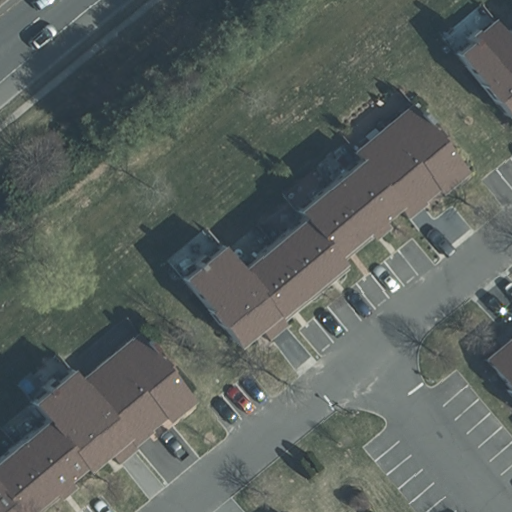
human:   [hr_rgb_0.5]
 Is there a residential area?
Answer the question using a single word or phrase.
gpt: yes

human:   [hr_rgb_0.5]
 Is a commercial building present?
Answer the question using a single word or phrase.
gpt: no

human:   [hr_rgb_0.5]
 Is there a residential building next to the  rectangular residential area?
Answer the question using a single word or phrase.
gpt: yes

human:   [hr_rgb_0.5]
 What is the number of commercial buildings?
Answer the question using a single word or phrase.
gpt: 0

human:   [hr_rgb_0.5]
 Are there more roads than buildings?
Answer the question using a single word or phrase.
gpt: no

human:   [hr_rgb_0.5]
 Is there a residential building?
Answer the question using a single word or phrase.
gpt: yes

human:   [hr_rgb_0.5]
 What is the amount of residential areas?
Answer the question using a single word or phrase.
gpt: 1

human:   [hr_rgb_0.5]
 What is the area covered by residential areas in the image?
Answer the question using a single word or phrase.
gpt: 10632m2

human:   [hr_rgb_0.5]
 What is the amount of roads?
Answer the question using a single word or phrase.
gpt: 4

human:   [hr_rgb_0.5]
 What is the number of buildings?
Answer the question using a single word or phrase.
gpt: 4

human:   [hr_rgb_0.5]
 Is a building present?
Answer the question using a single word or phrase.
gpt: yes

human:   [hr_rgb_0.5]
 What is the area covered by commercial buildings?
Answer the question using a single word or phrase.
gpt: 0m2

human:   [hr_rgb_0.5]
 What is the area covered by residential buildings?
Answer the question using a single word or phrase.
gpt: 1216m2

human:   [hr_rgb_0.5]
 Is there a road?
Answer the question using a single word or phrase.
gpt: yes

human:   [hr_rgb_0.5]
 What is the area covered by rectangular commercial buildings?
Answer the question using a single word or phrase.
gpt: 0m2

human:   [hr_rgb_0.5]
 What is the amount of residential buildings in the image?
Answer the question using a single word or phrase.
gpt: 4

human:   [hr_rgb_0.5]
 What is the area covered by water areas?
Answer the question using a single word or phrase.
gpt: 0m2

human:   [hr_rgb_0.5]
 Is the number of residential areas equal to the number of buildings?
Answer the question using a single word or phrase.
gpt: no

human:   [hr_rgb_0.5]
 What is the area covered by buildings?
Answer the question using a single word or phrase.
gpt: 1216m2

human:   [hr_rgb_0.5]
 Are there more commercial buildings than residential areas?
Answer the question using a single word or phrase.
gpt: no

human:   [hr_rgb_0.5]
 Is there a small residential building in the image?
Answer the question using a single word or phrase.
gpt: yes

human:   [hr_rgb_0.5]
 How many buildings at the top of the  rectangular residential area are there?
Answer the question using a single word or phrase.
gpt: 1

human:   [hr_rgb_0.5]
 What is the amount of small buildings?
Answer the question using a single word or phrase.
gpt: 2

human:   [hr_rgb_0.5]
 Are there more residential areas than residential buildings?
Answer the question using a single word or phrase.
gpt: no

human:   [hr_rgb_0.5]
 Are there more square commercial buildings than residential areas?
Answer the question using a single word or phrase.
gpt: no

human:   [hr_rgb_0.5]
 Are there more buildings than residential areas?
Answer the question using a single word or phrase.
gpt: yes

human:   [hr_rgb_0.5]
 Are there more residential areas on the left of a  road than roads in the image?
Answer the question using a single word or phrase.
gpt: no

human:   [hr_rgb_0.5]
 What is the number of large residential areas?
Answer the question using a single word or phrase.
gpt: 1

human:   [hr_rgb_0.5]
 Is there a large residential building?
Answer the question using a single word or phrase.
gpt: yes

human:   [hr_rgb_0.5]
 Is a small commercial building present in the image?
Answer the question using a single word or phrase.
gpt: no

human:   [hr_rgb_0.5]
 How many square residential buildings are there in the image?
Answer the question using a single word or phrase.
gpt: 0

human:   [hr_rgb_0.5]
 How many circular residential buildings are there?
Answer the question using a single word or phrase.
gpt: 0

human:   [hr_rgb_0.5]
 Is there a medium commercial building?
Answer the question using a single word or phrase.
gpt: no

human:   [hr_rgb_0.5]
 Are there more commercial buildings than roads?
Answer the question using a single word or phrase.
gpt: no

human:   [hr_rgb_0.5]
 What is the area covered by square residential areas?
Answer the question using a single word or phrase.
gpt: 0m2

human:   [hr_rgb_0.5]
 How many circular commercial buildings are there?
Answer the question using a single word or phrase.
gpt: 0

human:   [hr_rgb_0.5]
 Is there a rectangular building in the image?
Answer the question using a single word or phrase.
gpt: yes

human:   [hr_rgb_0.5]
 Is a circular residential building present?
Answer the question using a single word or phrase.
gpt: no

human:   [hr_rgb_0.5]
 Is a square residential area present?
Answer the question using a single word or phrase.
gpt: no

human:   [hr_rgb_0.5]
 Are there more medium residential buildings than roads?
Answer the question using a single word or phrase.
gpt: no

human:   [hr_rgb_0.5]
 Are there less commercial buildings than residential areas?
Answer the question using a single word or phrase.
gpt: yes

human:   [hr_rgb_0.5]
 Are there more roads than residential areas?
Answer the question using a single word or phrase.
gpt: yes

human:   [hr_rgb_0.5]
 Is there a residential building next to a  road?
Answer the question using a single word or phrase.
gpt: yes

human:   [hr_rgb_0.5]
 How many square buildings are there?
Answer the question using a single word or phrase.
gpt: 0

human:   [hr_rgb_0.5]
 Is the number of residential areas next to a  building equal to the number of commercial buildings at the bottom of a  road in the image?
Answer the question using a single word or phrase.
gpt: no

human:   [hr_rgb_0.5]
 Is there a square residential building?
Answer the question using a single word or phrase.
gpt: no

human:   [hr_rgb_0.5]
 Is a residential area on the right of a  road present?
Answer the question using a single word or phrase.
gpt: yes

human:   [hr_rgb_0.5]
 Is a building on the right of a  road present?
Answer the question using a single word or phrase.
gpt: yes

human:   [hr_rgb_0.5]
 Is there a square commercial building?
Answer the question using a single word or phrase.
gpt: no

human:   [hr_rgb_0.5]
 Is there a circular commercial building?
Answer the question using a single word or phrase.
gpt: no

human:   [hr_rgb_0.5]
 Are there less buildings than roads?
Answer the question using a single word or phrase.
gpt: no

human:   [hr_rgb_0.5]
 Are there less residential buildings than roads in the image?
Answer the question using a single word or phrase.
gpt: no

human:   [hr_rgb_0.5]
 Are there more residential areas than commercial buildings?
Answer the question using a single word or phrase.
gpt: yes

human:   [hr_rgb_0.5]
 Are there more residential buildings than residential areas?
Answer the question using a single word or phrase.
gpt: yes

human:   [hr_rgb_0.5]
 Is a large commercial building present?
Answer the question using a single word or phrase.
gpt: no

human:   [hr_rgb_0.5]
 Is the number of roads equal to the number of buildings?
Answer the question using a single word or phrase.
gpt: yes

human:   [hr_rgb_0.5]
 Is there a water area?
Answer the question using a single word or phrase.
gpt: no

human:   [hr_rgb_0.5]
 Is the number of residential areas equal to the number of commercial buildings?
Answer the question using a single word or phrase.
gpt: no

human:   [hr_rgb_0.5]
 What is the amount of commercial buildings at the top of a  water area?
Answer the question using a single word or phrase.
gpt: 0

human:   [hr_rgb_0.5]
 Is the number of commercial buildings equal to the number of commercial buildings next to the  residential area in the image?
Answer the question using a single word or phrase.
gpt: yes

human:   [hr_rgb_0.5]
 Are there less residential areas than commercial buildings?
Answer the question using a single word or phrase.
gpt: no

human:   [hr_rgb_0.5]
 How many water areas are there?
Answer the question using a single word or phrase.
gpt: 0

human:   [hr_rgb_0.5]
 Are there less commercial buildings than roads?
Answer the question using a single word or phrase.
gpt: yes

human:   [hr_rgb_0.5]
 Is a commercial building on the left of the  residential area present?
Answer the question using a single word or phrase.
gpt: no